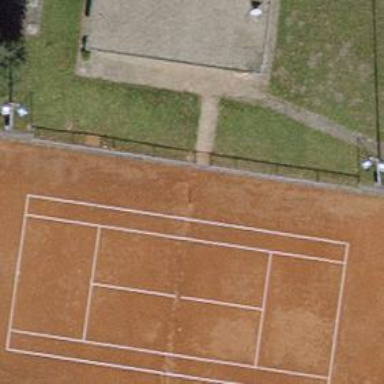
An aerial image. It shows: Clay tennis court pitch.